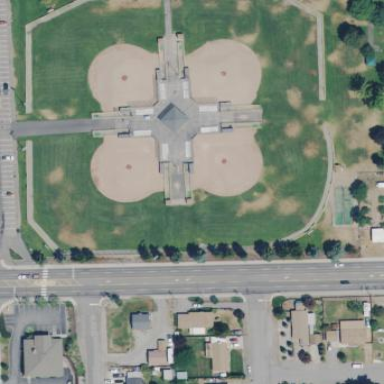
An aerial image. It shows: Baseball pitch for leisure land.